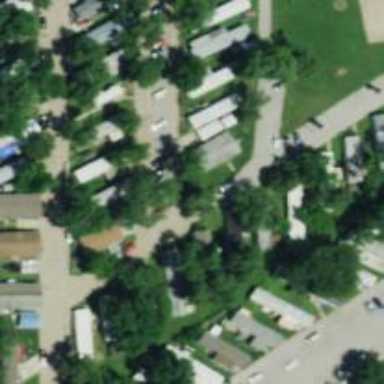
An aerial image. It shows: Service road for mobile home or trailer park.